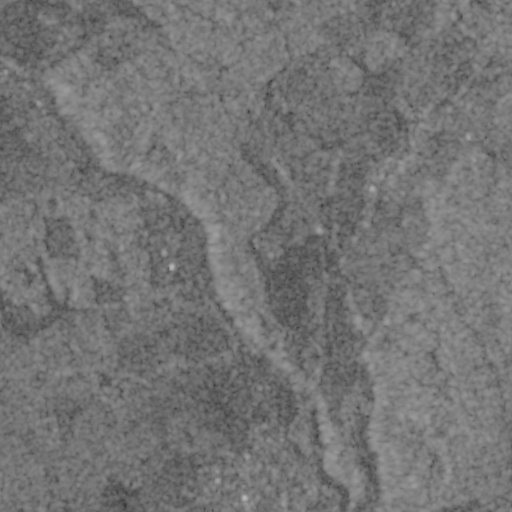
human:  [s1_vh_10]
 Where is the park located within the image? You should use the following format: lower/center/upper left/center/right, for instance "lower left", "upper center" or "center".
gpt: The park is located in the lower right of the image.
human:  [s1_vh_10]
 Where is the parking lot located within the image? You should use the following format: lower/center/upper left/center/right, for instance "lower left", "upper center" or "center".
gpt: The parking lot is located in the lower right of the image.
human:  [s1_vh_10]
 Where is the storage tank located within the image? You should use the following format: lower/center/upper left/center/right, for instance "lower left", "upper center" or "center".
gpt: The storage tank is located in the lower center of the image.
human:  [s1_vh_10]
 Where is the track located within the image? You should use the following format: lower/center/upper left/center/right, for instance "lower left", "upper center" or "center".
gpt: The track is located in the lower center of the image.
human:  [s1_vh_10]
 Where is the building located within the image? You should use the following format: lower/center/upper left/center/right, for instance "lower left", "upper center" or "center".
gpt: There is no building in the image.

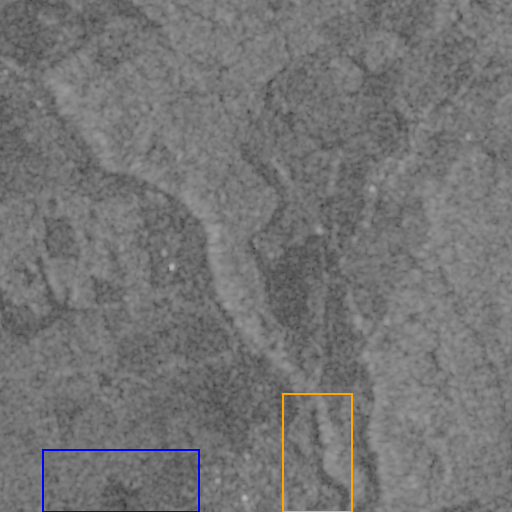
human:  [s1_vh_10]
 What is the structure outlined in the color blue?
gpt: The structure outlined in blue is a crop field.
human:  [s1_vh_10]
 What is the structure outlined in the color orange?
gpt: The structure outlined in orange is a park.
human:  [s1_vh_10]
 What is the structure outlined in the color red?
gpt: There is no red outline.